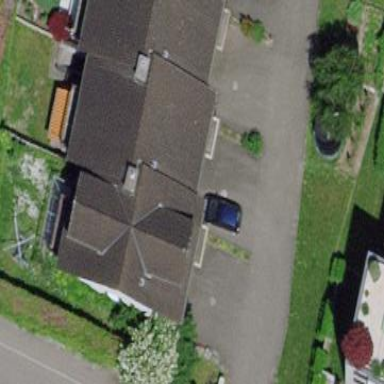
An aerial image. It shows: Terrace building.